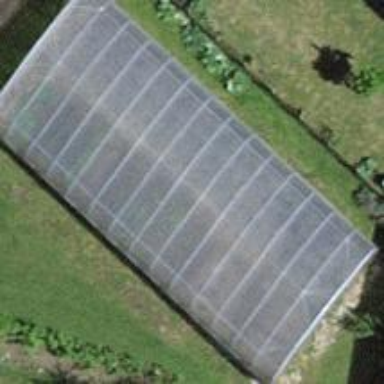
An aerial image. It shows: Greenhouse.